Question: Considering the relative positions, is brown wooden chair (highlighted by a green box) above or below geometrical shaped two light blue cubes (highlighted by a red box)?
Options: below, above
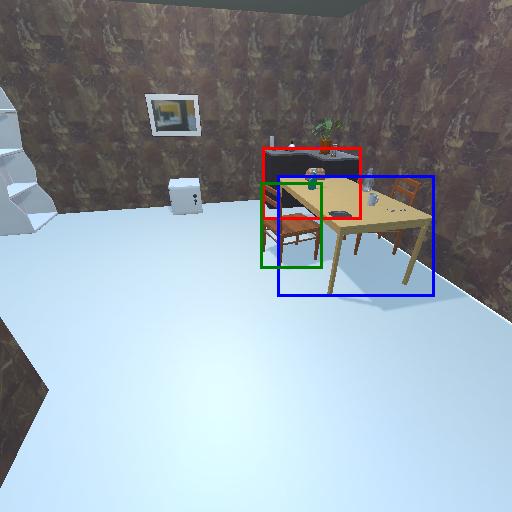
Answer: below